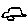
Label: car